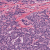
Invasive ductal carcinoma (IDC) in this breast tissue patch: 1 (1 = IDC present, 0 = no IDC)